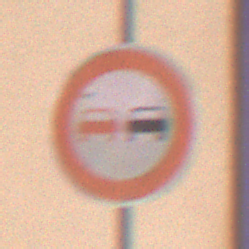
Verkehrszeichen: Ueberholverbot
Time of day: Midday
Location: Outdoor (Urban)
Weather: PartlyCloudy
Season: NotSpecified
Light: Natural